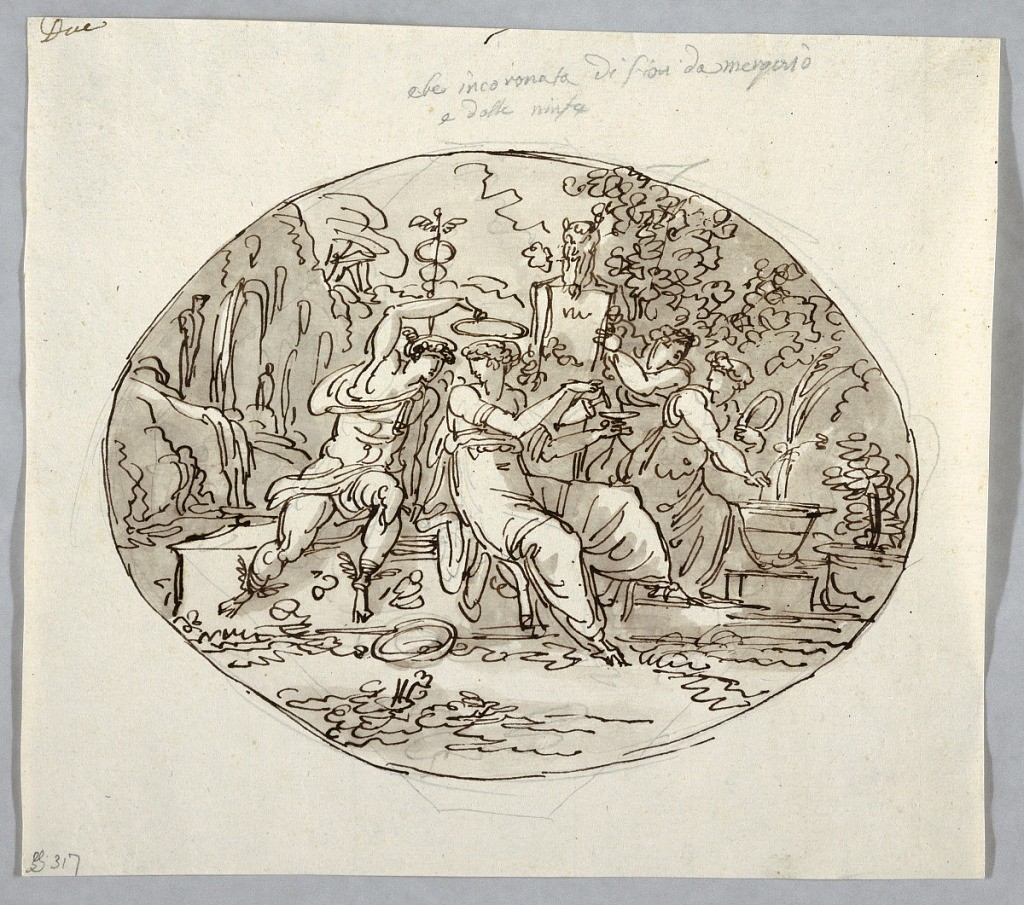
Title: Drawing
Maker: Felice Giani, Italian, 1758–1823
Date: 1800-1810
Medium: Pen and brown ink, brush and brown wash over traces of graphite on cream laid paper
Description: Oval Seated beside Hebe, Mercury holds a wreath over her head with his right hand. A nymph gathers flowers for a wreath, in the right middle plane. Another stands beside a Satyr herma. The setting is a park. Drawn over an outlined octagon.